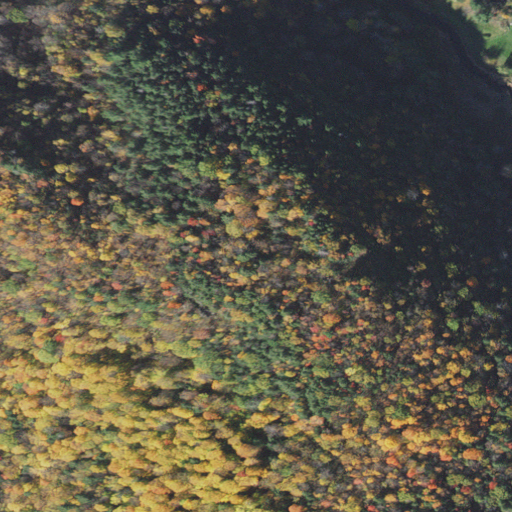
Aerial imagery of mountain in Vermont named Mount Florona containing deciduous forest, mixed forest, evergreen forest, pasture, and woody wetlands